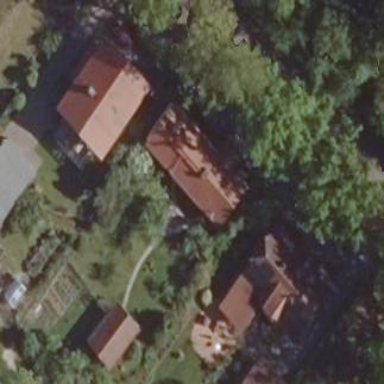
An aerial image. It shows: Part of building.